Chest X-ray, PA view. Patient: 41 years old, sex M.
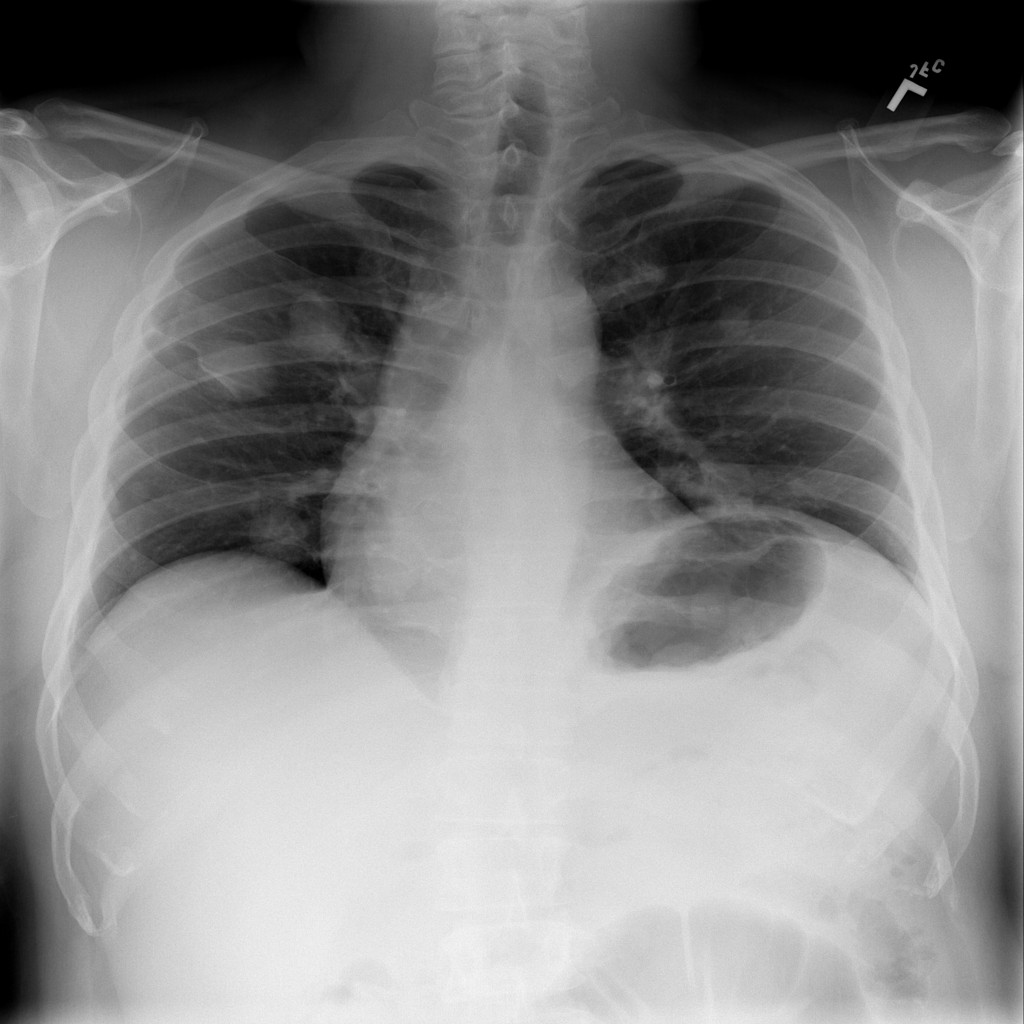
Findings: Mass, Nodule